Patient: sex F, age 78
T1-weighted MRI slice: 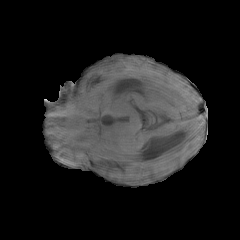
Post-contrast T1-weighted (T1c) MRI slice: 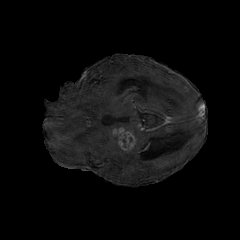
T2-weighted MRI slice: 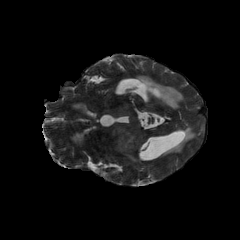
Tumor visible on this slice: yes
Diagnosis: Glioblastoma, IDH-wildtype
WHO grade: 4